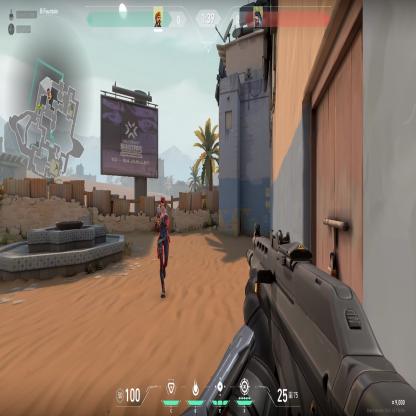
Label: enemy